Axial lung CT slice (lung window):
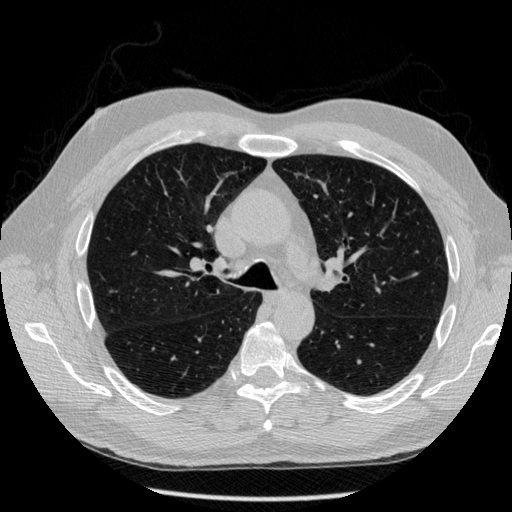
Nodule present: no